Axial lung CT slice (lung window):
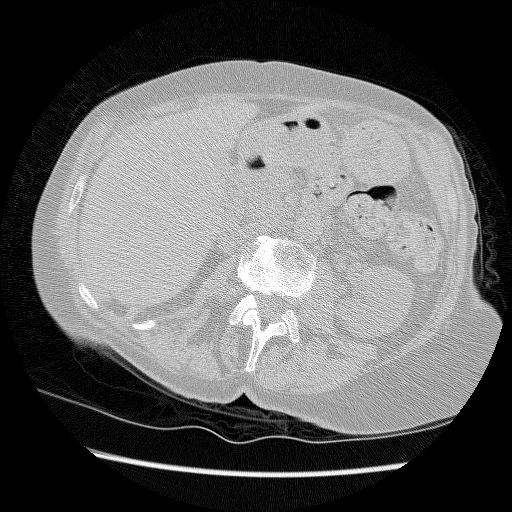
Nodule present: no